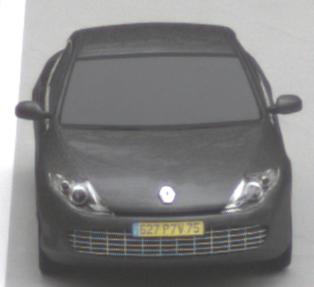
Make: Renault
Model: Laguna Coupé TCe 170
Detailed model: Laguna (III) Coupé
Model produced from: 2010/11
Model produced until: 2011/05
Doors: 2
Color: gray
Road condition: dry road
Daytime: morning or afternoon
Contrast: low contrast